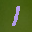
Label: 1